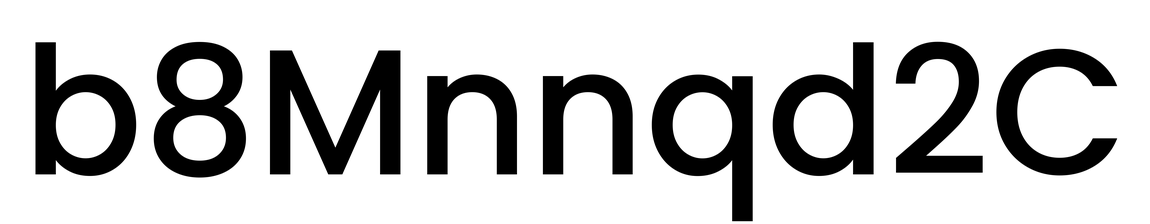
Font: Poppins-Medium